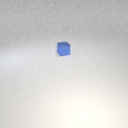
small blue metal cube